Current action and preconditions to check: trajectory_clear

Your task: For each precondition in the list above, predict whether it will hold at this action.

Consider the current scene as observed from the mobile robot's camera, and analyze the predicted future states of all dynamic agents (e.g., people, animals, vehicles, or any moving entities) within the NEXT SECOND.

IMPORTANT: Only answer "very likely" if you are absolutely certain—based on strong, clear evidence—that a dynamic agent will violate the precondition in the predicted future state. Do NOT answer "very likely" for unlikely, ambiguous, or low-probability risks.

Ask yourself for each precondition: Is there a high probability, with clear and convincing evidence, that the predicted future states of any dynamic agent will interfere with the predicted future state of the currently executing action within the NEXT SECOND, causing that precondition to fail?

Assess the risk level based on these predictions. Use "likely" or "very likely" if motions create a clear risk of interference.

Use "neutral" or "improbable" if agents are nearby but their predicted paths are clearly diverging or non-conflicting.

Failure Risk Categories: "very improbable", "improbable", "neutral", "likely", "very likely"

Answer Format: Output ONLY the probability_of_failure value from these categories: "very improbable", "improbable", "neutral", "likely", "very likely"

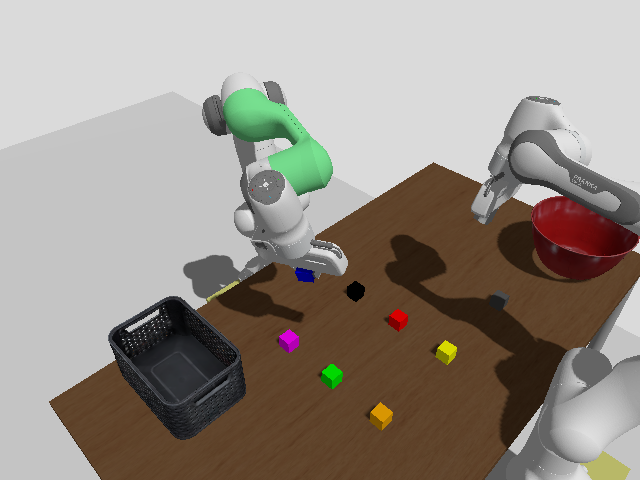

Answer: very improbable